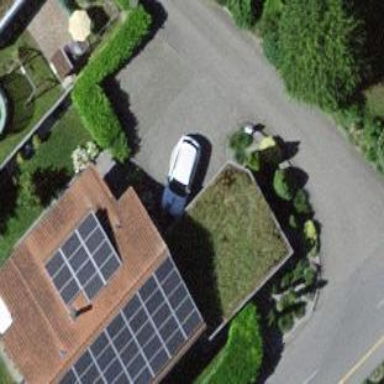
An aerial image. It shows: Garage.